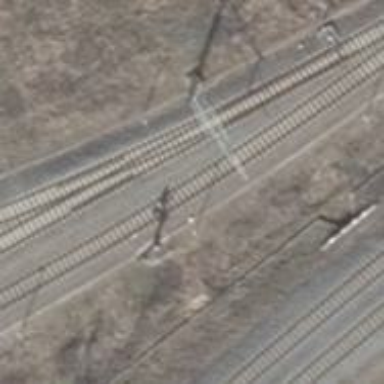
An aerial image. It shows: Railway signal.